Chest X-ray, AP view. Patient: 66 years old, sex M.
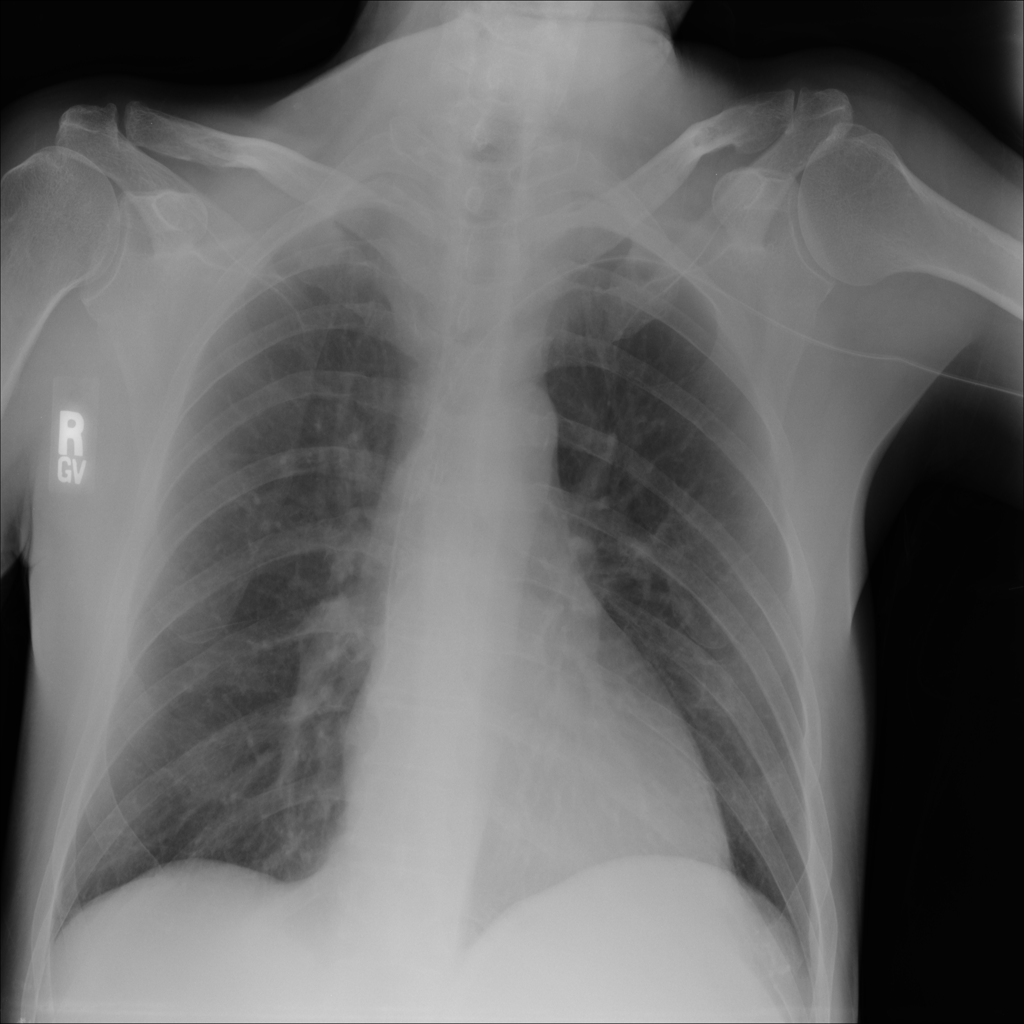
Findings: No Finding